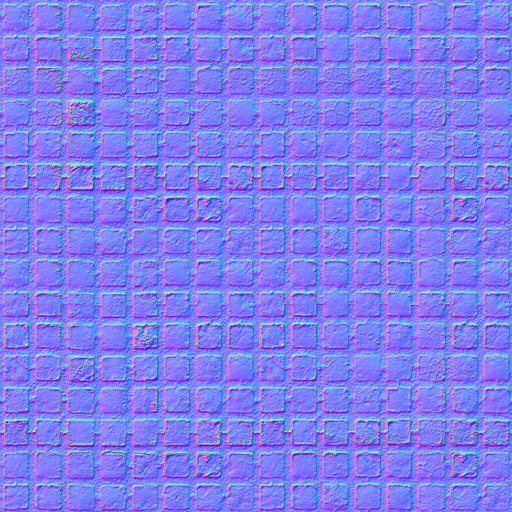
pavement paving stones